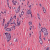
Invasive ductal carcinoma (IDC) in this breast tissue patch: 1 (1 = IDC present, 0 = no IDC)